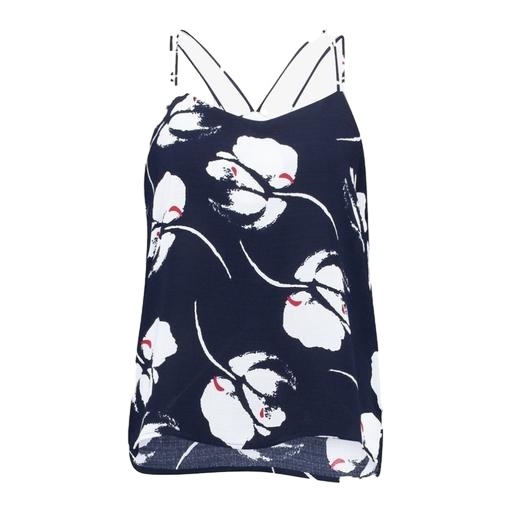
blue floral-print tank top, sleeveless floral-print top, floral print tank top, white background